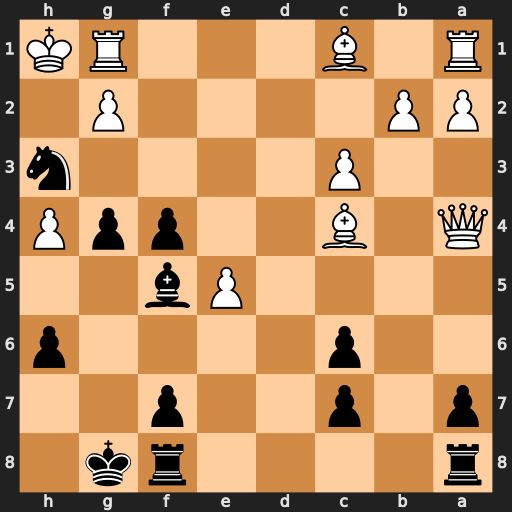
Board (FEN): r4rk1/p1p2p2/2p4p/4Pb2/Q1B2ppP/2P4n/PP4P1/R1B3RK
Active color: b
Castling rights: -
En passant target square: -
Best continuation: Nf2+ Kh2 g3#